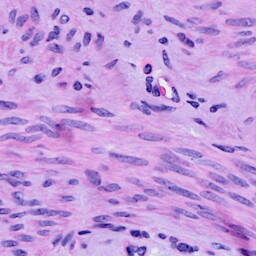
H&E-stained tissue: Cervix